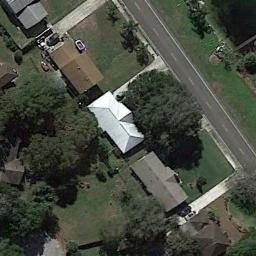
Label: residential